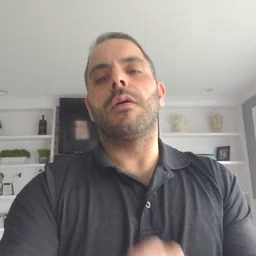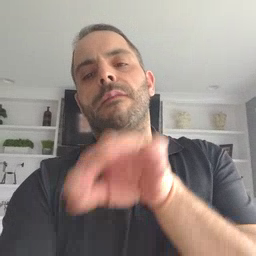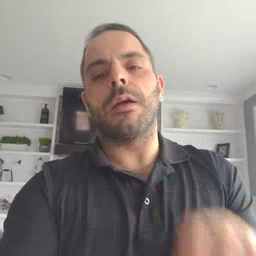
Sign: frenchfries